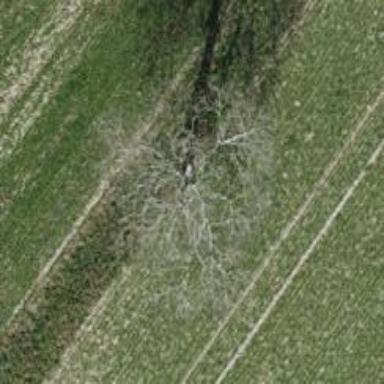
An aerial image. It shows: Single tag "natural: tree."